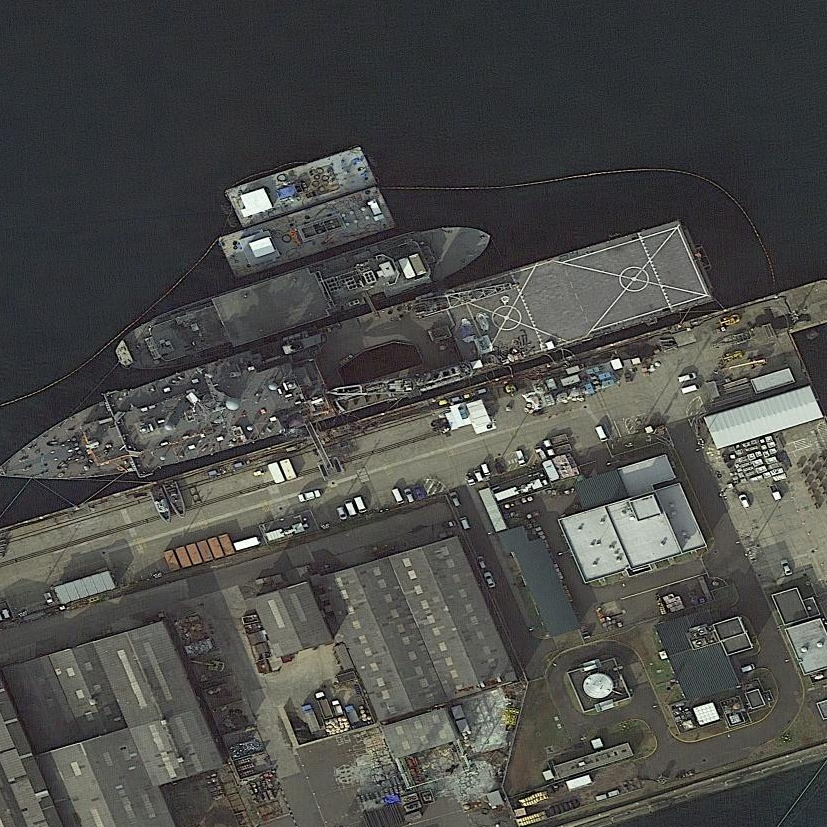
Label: combat